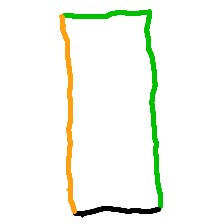
Shape: rectangle